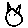
Label: cat